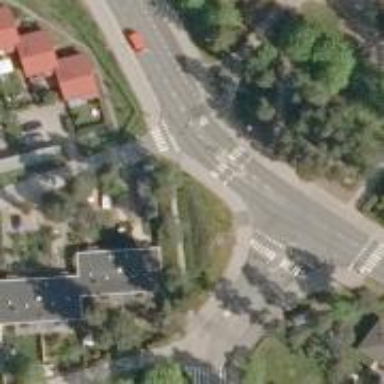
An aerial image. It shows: Footway.